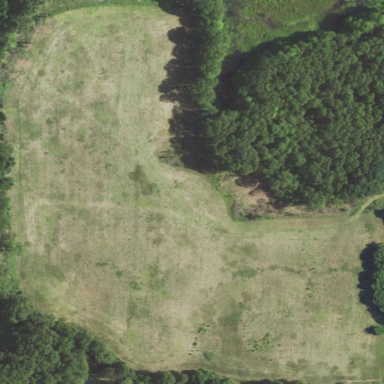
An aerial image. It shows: Wildlife opening in meadow area.